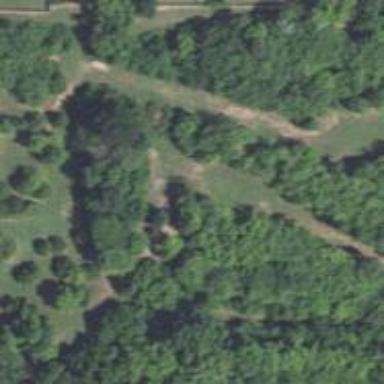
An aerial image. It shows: Disc golf basket.